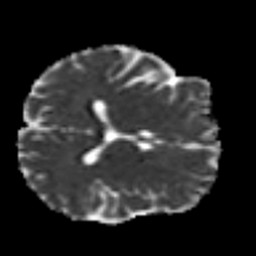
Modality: MD
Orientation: axial
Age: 49
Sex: male
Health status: ill
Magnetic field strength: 3 T
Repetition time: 8.4 s
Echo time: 0.0926 s